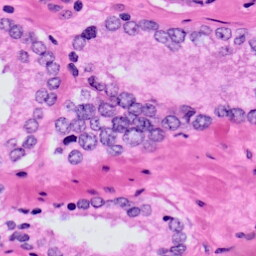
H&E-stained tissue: Prostate